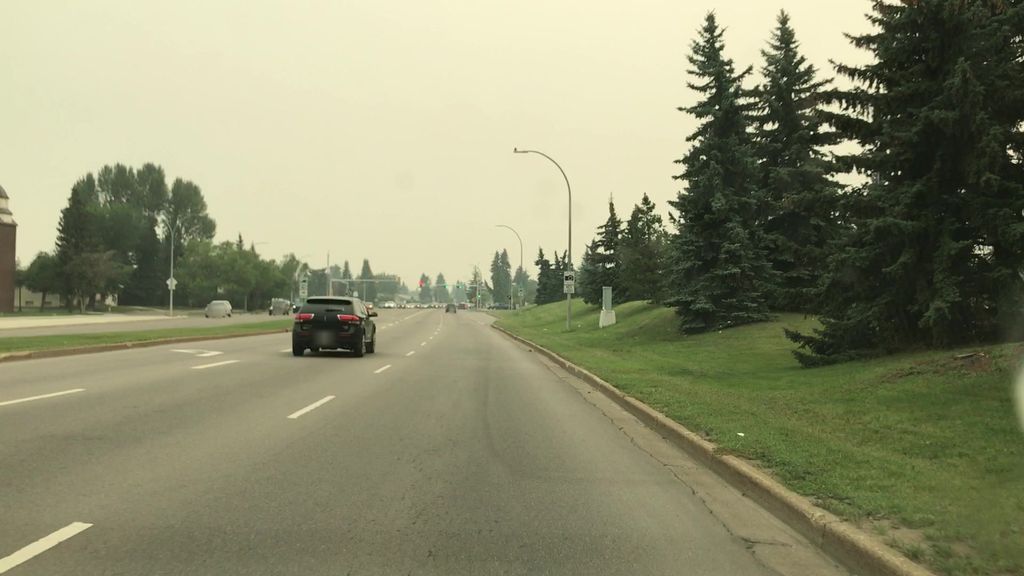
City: edmonton